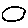
Label: circle